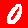
Digit: 0